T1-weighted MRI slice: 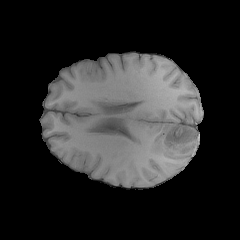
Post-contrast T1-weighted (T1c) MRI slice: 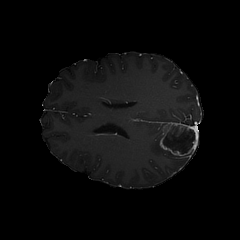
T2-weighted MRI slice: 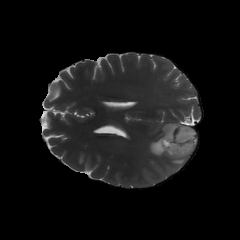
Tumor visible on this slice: yes